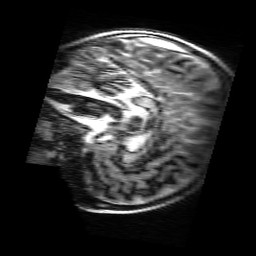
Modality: MP2RAGE
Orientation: sagittal
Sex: male
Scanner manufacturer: siemens
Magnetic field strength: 3 T
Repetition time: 5 s
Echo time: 0.00355 s